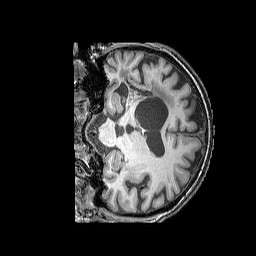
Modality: T1w
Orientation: coronal
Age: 53
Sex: female
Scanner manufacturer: siemens
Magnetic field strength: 3 T
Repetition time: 2.25 s
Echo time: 0.00411 s